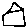
Label: house